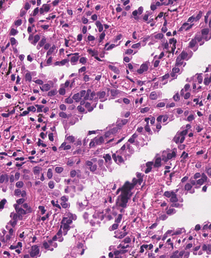
Tumor epithelial tissue: yes
Tumor-associated stroma tissue: yes
Normal tissue: no